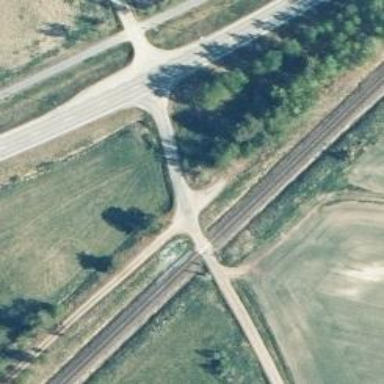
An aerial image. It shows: Level crossing with both lights and saltire in place.